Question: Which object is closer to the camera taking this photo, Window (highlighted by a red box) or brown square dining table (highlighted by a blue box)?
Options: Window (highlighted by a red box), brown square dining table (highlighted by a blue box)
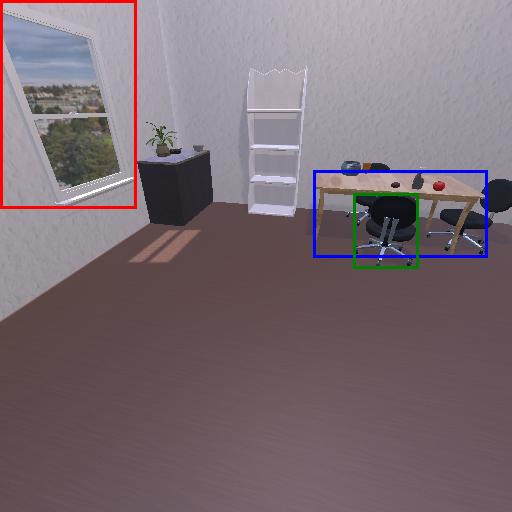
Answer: Window (highlighted by a red box)